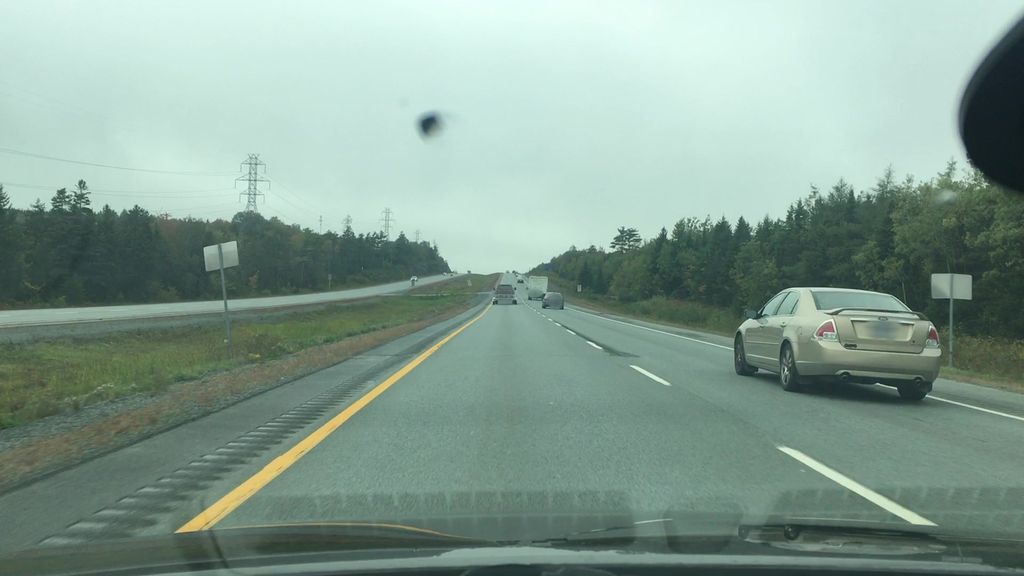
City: halifax